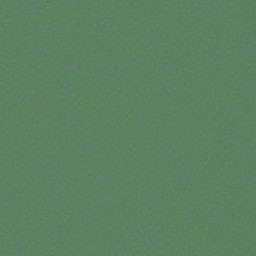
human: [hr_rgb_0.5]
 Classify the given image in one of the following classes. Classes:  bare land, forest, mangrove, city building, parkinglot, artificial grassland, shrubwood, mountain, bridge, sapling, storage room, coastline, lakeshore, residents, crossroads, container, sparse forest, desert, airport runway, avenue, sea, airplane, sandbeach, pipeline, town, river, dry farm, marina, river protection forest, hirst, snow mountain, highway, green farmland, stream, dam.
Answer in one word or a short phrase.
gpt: sea